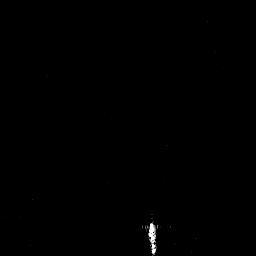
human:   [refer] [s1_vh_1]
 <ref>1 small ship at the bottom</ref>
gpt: <box>[[57, 86, 60, 98, 0]]</box>